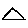
Label: triangle